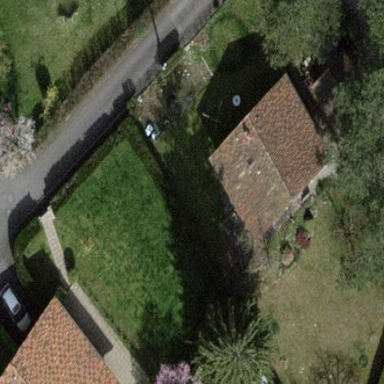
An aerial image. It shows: Garden enclosed by fence.